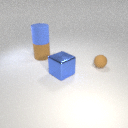
small brown rubber sphere behind large blue metal cube